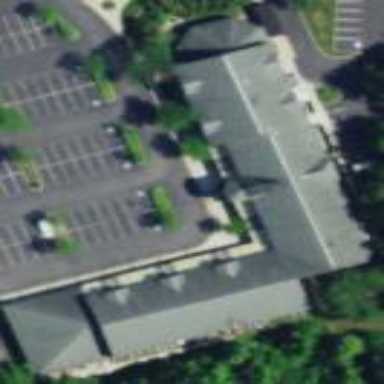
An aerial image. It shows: Commercial building.